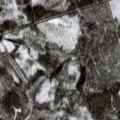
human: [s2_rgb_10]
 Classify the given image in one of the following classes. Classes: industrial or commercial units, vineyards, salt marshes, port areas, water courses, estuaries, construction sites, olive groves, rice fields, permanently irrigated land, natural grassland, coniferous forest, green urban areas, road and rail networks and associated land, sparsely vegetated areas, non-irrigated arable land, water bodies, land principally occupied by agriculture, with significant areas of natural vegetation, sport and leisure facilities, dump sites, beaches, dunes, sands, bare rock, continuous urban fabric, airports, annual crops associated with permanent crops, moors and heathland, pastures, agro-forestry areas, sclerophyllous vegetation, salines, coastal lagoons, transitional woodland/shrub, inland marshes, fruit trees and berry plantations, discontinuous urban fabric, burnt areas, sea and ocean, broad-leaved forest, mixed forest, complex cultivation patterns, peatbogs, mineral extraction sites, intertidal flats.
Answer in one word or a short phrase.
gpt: coniferous forest, mixed forest, transitional woodland/shrub